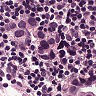
Metastatic tissue present: yes